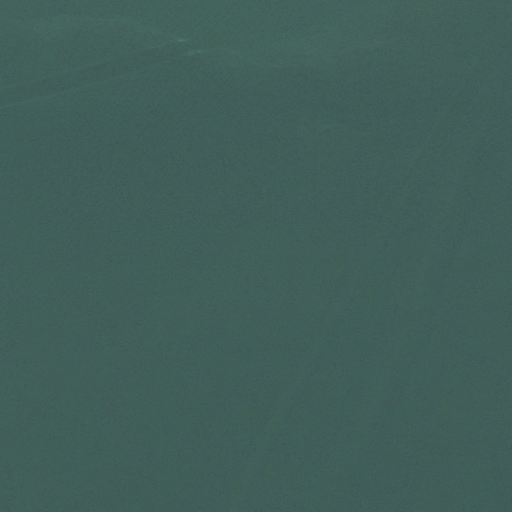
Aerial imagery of bar in Tennessee named Browns Shoal containing only open water